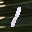
Label: 1